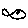
Label: fish